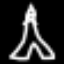
Label: The Eiffel Tower